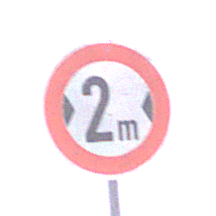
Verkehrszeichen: TatsaechlicheBreite2
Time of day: Midday
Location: Outdoor (Nature)
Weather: PartlyCloudy
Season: NotSpecified
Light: Natural